Current action and preconditions to check: path_clear

Your task: For each precondition in the list above, predict whether it will hold at this action.

Consider the current scene as observed from the mobile robot's camera, and analyze the predicted future states of all dynamic agents (e.g., people, animals, vehicles, or any moving entities) within the NEXT SECOND.

IMPORTANT: Only answer "very likely" if you are absolutely certain—based on strong, clear evidence—that a dynamic agent will violate the precondition in the predicted future state. Do NOT answer "very likely" for unlikely, ambiguous, or low-probability risks.

Ask yourself for each precondition: Is there a high probability, with clear and convincing evidence, that the predicted future states of any dynamic agent will interfere with the predicted future state of the currently executing action within the NEXT SECOND, causing that precondition to fail?

Assess the risk level based on these predictions. Use "likely" or "very likely" if motions create a clear risk of interference.

Use "neutral" or "improbable" if agents are nearby but their predicted paths are clearly diverging or non-conflicting.

Failure Risk Categories: "very improbable", "improbable", "neutral", "likely", "very likely"

Answer Format: Output ONLY the probability_of_failure value from these categories: "very improbable", "improbable", "neutral", "likely", "very likely"

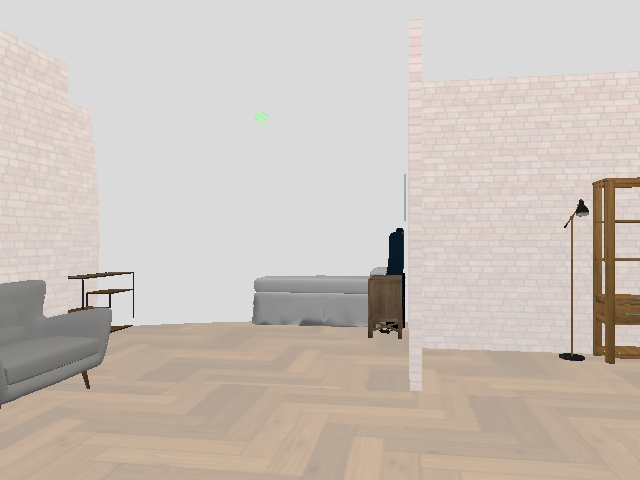

Answer: very improbable